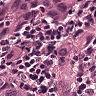
Metastatic tissue present: yes